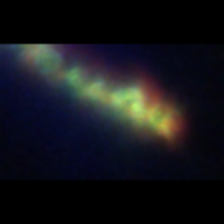
Taxon: Chaetoceros
Group: Diatoms